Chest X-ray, PA view. Patient: 41 years old, sex F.
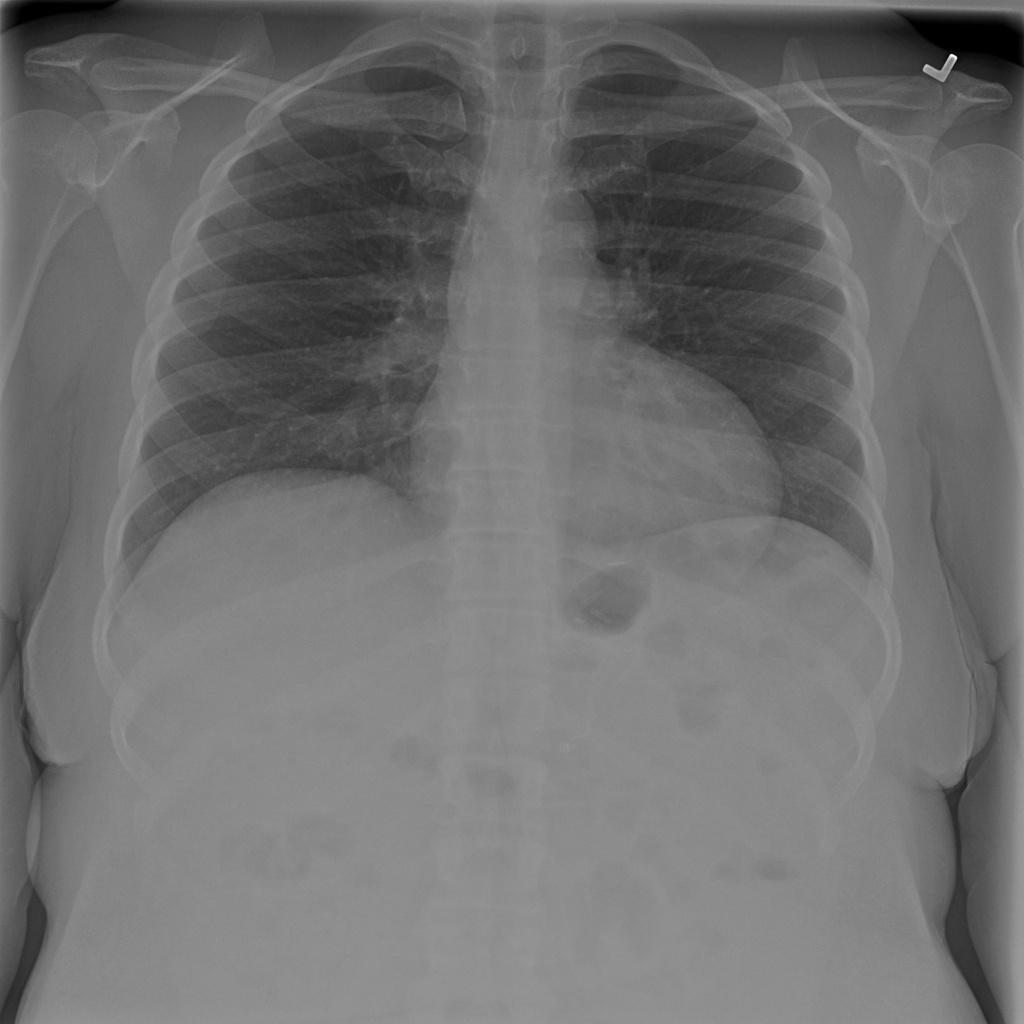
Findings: Infiltration